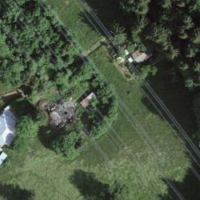
EUNIS habitat code: 44
Species observed at this site:
Cardamine heptaphylla